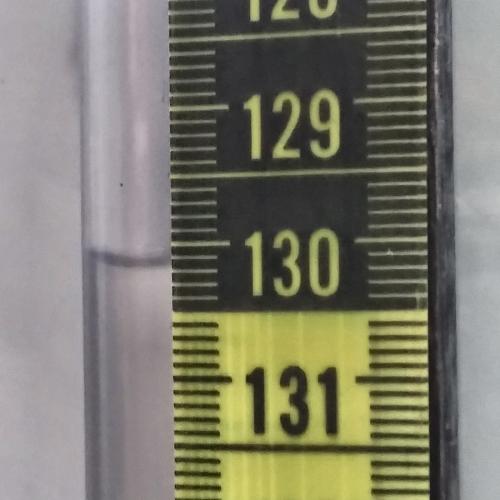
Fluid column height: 130.1 cm